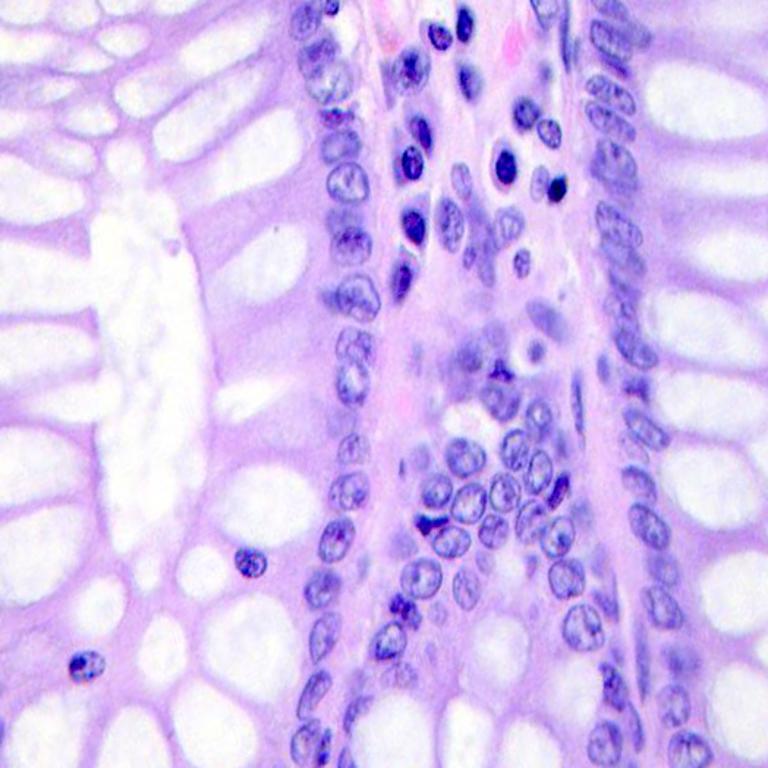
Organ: colon
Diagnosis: benign